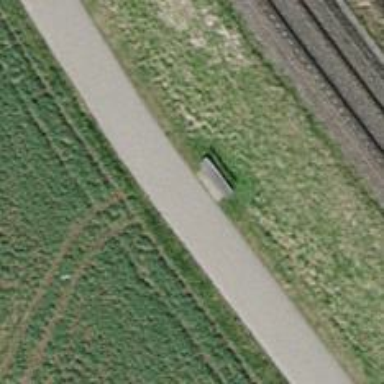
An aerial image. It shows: Brown bench.